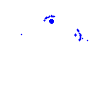
Particle: pion